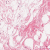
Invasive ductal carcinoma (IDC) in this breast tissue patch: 0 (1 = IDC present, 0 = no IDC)